Question: I get the following error when trying to import my project into Android Studio. I have tried to update everything in eclipse before exporting and also in android studio (2.10). I can create a new android project, just have not been able to import it! any pointers in the right direction would be helpful. Also, I'm not that familiar with the Android studio IDE log and have not been able to get any useful information from it.
Thanks!

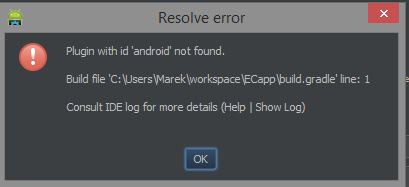
Answer: To correct this problem I started with a fresh instal of both Android Studio and and Eclipse. I was then able to export and then import the project.